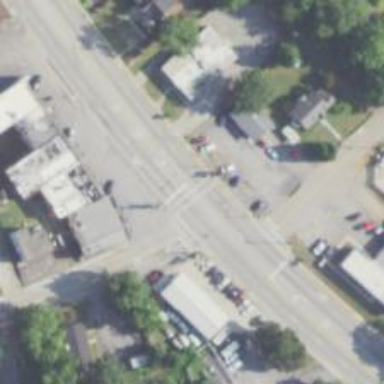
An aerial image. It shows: Marked crossing on the road.